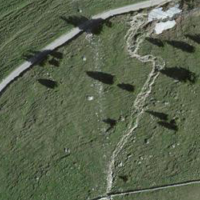
EUNIS habitat code: 25
Species observed at this site:
Bistorta vivipara
Zootoca vivipara